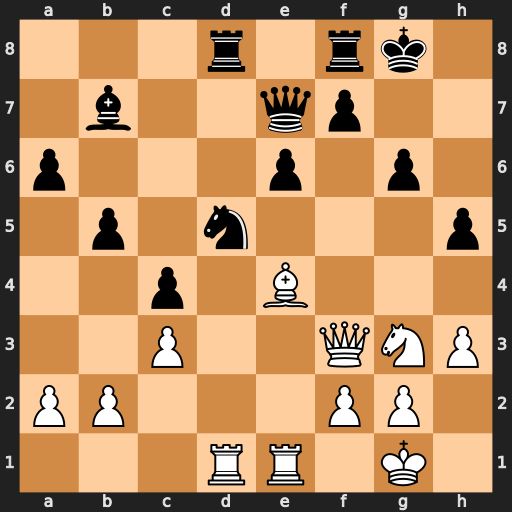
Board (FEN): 3r1rk1/1b2qp2/p3p1p1/1p1n3p/2p1B3/2P2QNP/PP3PP1/3RR1K1
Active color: w
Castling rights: -
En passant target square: -
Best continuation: Bxd5 Bxd5 Rxd5 Rxd5 Qxd5